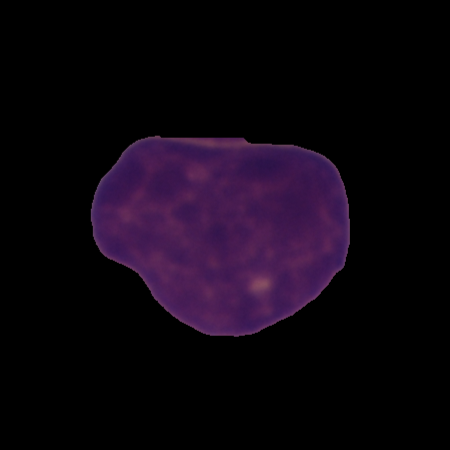
Label: cancer